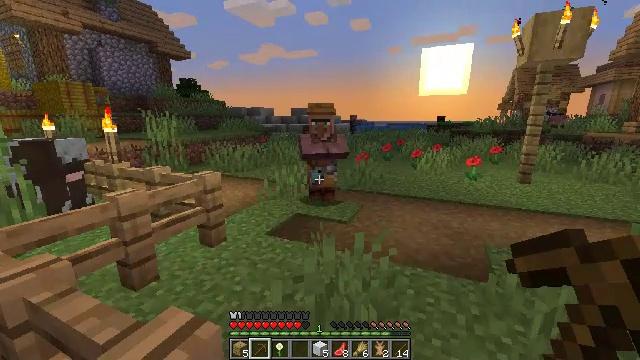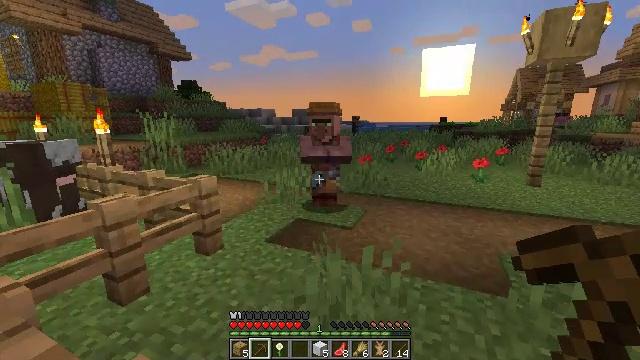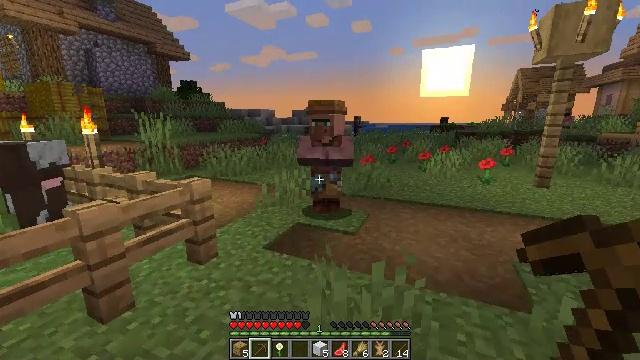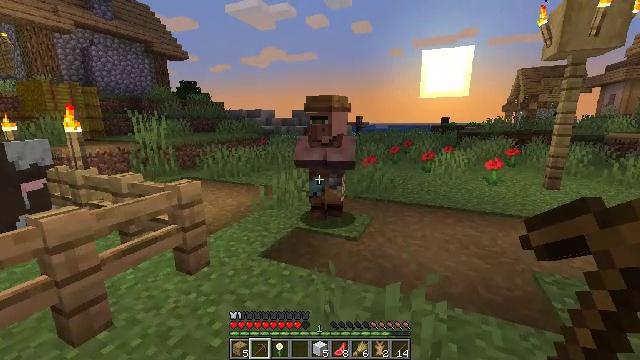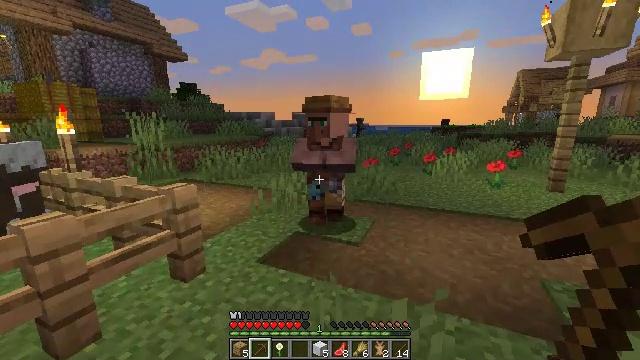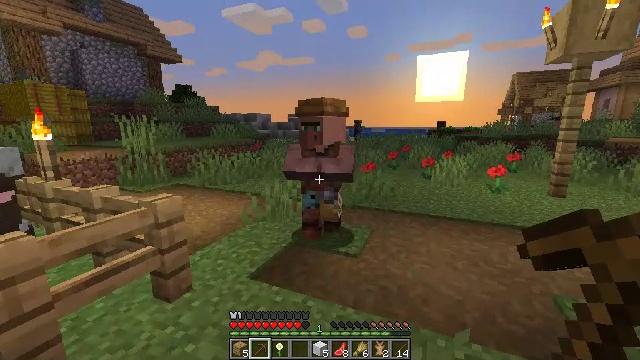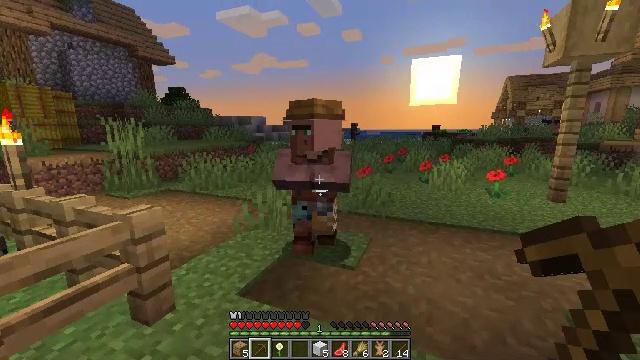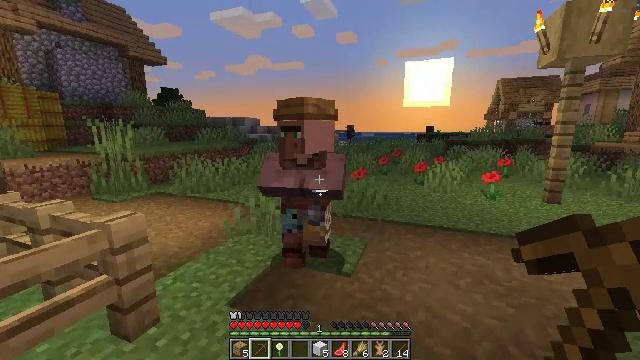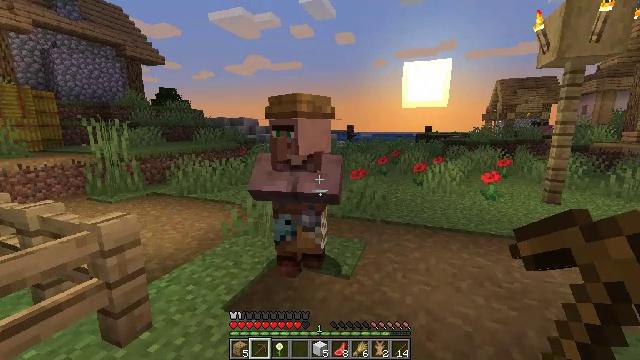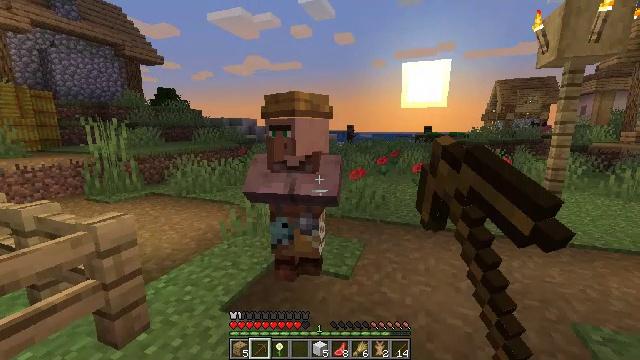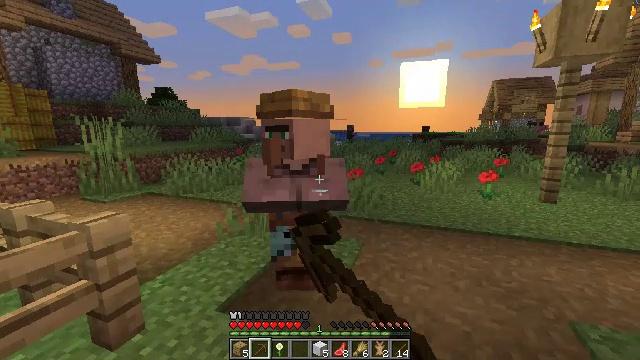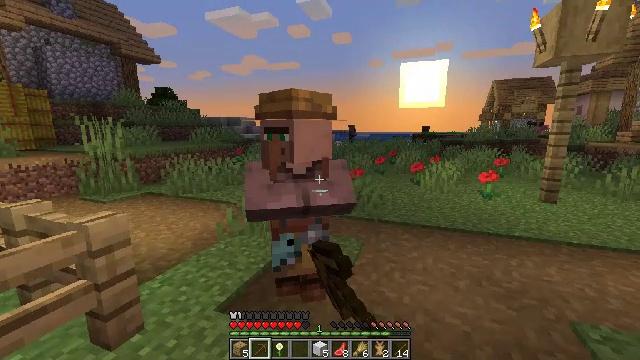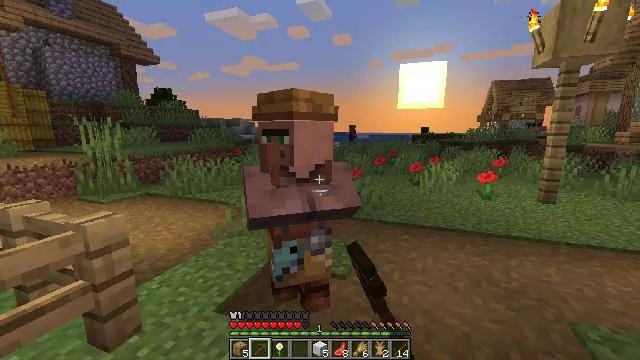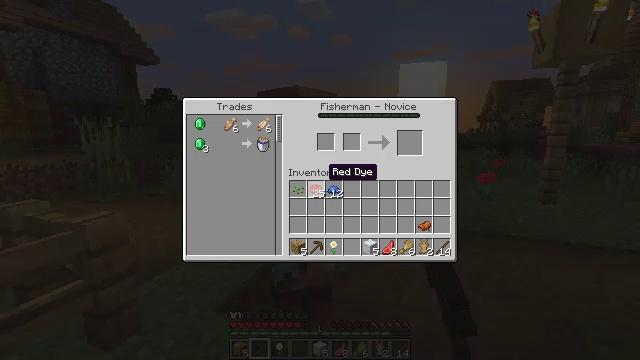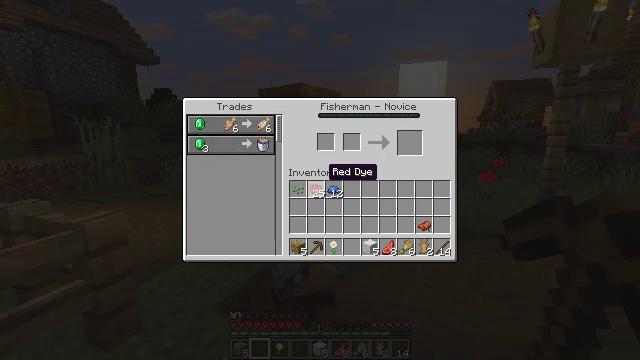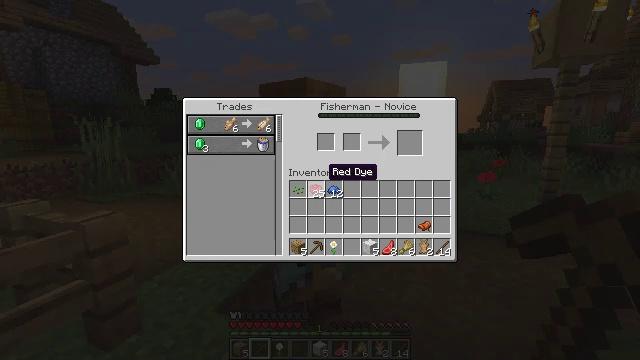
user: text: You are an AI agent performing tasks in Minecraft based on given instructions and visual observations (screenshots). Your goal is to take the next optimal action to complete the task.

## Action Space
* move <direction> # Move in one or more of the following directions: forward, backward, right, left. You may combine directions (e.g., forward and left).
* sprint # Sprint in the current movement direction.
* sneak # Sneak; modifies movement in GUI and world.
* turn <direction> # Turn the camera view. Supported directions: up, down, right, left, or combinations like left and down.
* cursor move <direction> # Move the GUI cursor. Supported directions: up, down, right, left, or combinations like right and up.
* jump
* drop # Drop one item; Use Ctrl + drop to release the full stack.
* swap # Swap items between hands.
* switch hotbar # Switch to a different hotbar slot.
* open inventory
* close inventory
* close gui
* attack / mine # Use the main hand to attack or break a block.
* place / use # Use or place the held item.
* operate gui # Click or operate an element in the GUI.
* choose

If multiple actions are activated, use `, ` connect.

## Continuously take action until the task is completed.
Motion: motion action
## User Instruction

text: Left-click to destroy the oak fence.
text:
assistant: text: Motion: move forward
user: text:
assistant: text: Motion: move forward
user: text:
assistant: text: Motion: move forward
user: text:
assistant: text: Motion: move forward
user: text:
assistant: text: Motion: move forward
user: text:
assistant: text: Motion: turn right
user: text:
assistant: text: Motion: turn right
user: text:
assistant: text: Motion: use / place
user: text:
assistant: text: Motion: use / place
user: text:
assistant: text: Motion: no_op
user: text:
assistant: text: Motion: no_op
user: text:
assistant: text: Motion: no_op
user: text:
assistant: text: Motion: open gui
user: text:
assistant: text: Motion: no_op
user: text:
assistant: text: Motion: no_op
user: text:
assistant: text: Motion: no_op
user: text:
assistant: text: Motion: no_op
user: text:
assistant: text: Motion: no_op
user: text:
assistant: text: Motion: no_op
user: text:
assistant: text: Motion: no_op
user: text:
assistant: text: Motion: cursor move right
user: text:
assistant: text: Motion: cursor move right
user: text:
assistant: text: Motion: no_op
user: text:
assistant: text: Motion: no_op
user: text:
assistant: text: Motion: no_op
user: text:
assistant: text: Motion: no_op
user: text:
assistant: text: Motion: no_op
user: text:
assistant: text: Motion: close gui
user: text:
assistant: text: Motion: no_op
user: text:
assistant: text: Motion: no_op